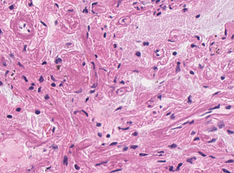
Tumor epithelial tissue: no
Tumor-associated stroma tissue: no
Normal tissue: yes